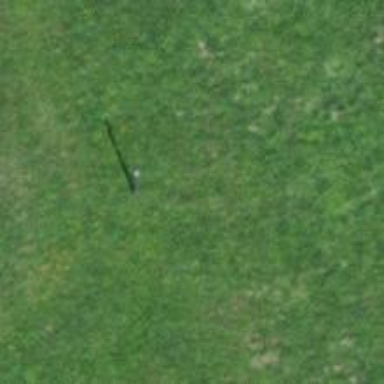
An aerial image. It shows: Utility pole in the area.